Question: I am trying to calculate relative to the .Here is a good solution to retrieve relative to : <URL>
'''
varying float distToCamera;
void main()
{
vec4 cs_position = glModelViewMatrix * gl_Vertex;
distToCamera = -cs_position.z;
gl_Position = gl_ProjectionMatrix * cs_position;
}
'''
With this example the depth is relative to the .But I would like get the depth relative to the object. I would like the same depth and value if I am near from the object or if I am far.
Here is an example of what I am trying to achieve. On the left you can see that the depth is relative to the camera. And on the right even if the camera moves back from the object, the depth remains the same because it is dependant to the object.

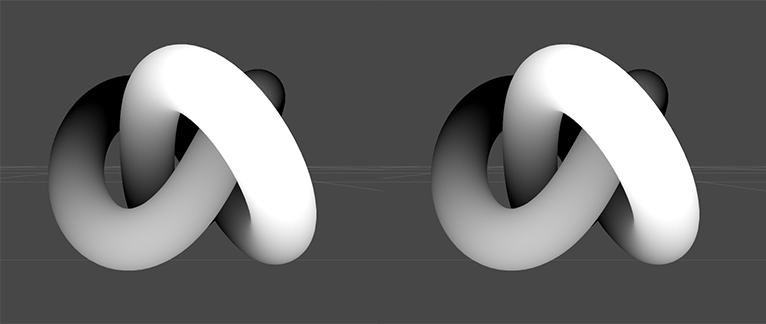
Answer: I believe what you're after is a , rather than to the camera. To find an eye-space Z distance from the object's origin...
'''
vec4 esVert = glModelViewMatrix * gl_Vertex;
vec4 esObjOrigin = glModelViewMatrix * vec4(0,0,0,1);
distToCamera = -esVert.z;
distToOrigin = -esObjOrigin.z;
originToVertexZ = distToOrigin - distToCamera;
'''
Now, 'originToVertexZ' is relative to the object's position and not the camera so it won't change unless you rotate the camera.

The eye-space origin distance, 'esObjOrigin.z', could be precomputed and passed in (avoiding the extra matrix multiply). I.e. compute '-(glModelViewMatrix * vec4(0,0,0,1)).z' in the application code and pass it in as a uniform variable.
Depending on the application you might want to precompute a bounding sphere, providing a known upper and lower bound for 'originToVertexZ'. For example if you always want the smooth zero to one transition shown in your example, find 'bounds=max(length(vertex)) for each vertex in the object' and then 'normalizedZ = 0.5*originToVertexZ/bounds+0.5'.